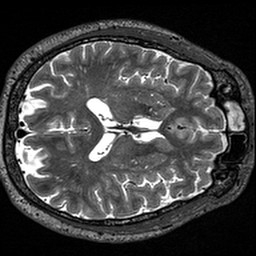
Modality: T2w
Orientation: axial
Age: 63
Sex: male
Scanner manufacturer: siemens
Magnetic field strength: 3 T
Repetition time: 3.2 s
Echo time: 0.567 s